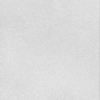
Label: dusty